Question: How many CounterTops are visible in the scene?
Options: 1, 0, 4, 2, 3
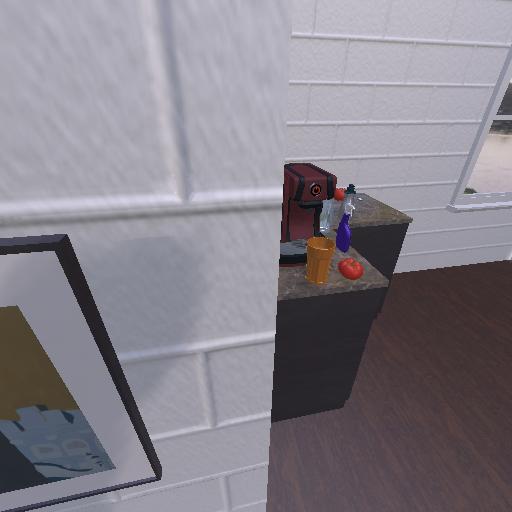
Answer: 1